Question: I have this user profile form which is pretty small.
The point is: the form/fields should be small but the page is huge. I don't need this fields occupying the whole page.
So what I wanted to do is to make the fields smaller.
The current structure is 2/12 to the menu and 10/12 to the form.
One way I could do it is to simply put the form inside of a smaller column , such as 4/12 or 5/12. But the problem is when the page is resized to a smartphone for instance the form should occupy the whole page again, like 10/12.
Where's the page:

Where's the code:
'''
<div class="row">
<div class="col-md-12">
<div class="row">
<div class="col-md-2">
<ul class="list-group">
<a href="#" class="list-group-item"><strong>Profile</strong></a>
<a href="my-account-password.html" class="list-group-item">Password</a>
</ul>
</div> <!--/col-md-2-->
<div class="col-md-10">
<form>
<div class="form-group">
<label for="inputName">Name:</label>
<input type="text" class="form-control" id="inputName" placeholder="Enter your name here" value="Wile E.">
</div>
<div class="form-group">
<label for="inputLastName">Last Name:</label>
<input type="text" class="form-control" id="inputLastName" placeholder="Enter your last name here" value="Coyote">
</div>
<div class="form-group">
<label for="inputTitle">Title:</label>
<input type="text" class="form-control" id="inputTitle" placeholder="Enter your title here" value="CEO">
</div>
<div class="form-group">
<label for="inputEmail">Email:</label>
<input type="email" class="form-control" id="inputEmail" placeholder="Enter your email here" value="wilie@acmecorp.com">
</div>
<div class="form-group bottom-buffer">
<label for="selectEmail">Notifications:</label>
<select class="form-control" id="selectEmailNotifications">
<option>None</option>
<option>Daily</option>
<option>Weekly</option>
<option selected>Monthly</option>
</select>
<p class="help-block">Receive email notifications with all the most important metrics of your business.</p>
</div>
<button type="submit" class="btn btn-success"><span class="glyphicon glyphicon-ok-sign" aria-hidden="true"></span>Save Changes</button>
</form>
</div> <!--/col-md-10-->
</div><!--/row -->
</div><!--col-md-12-->
</div><!--/row-->
'''
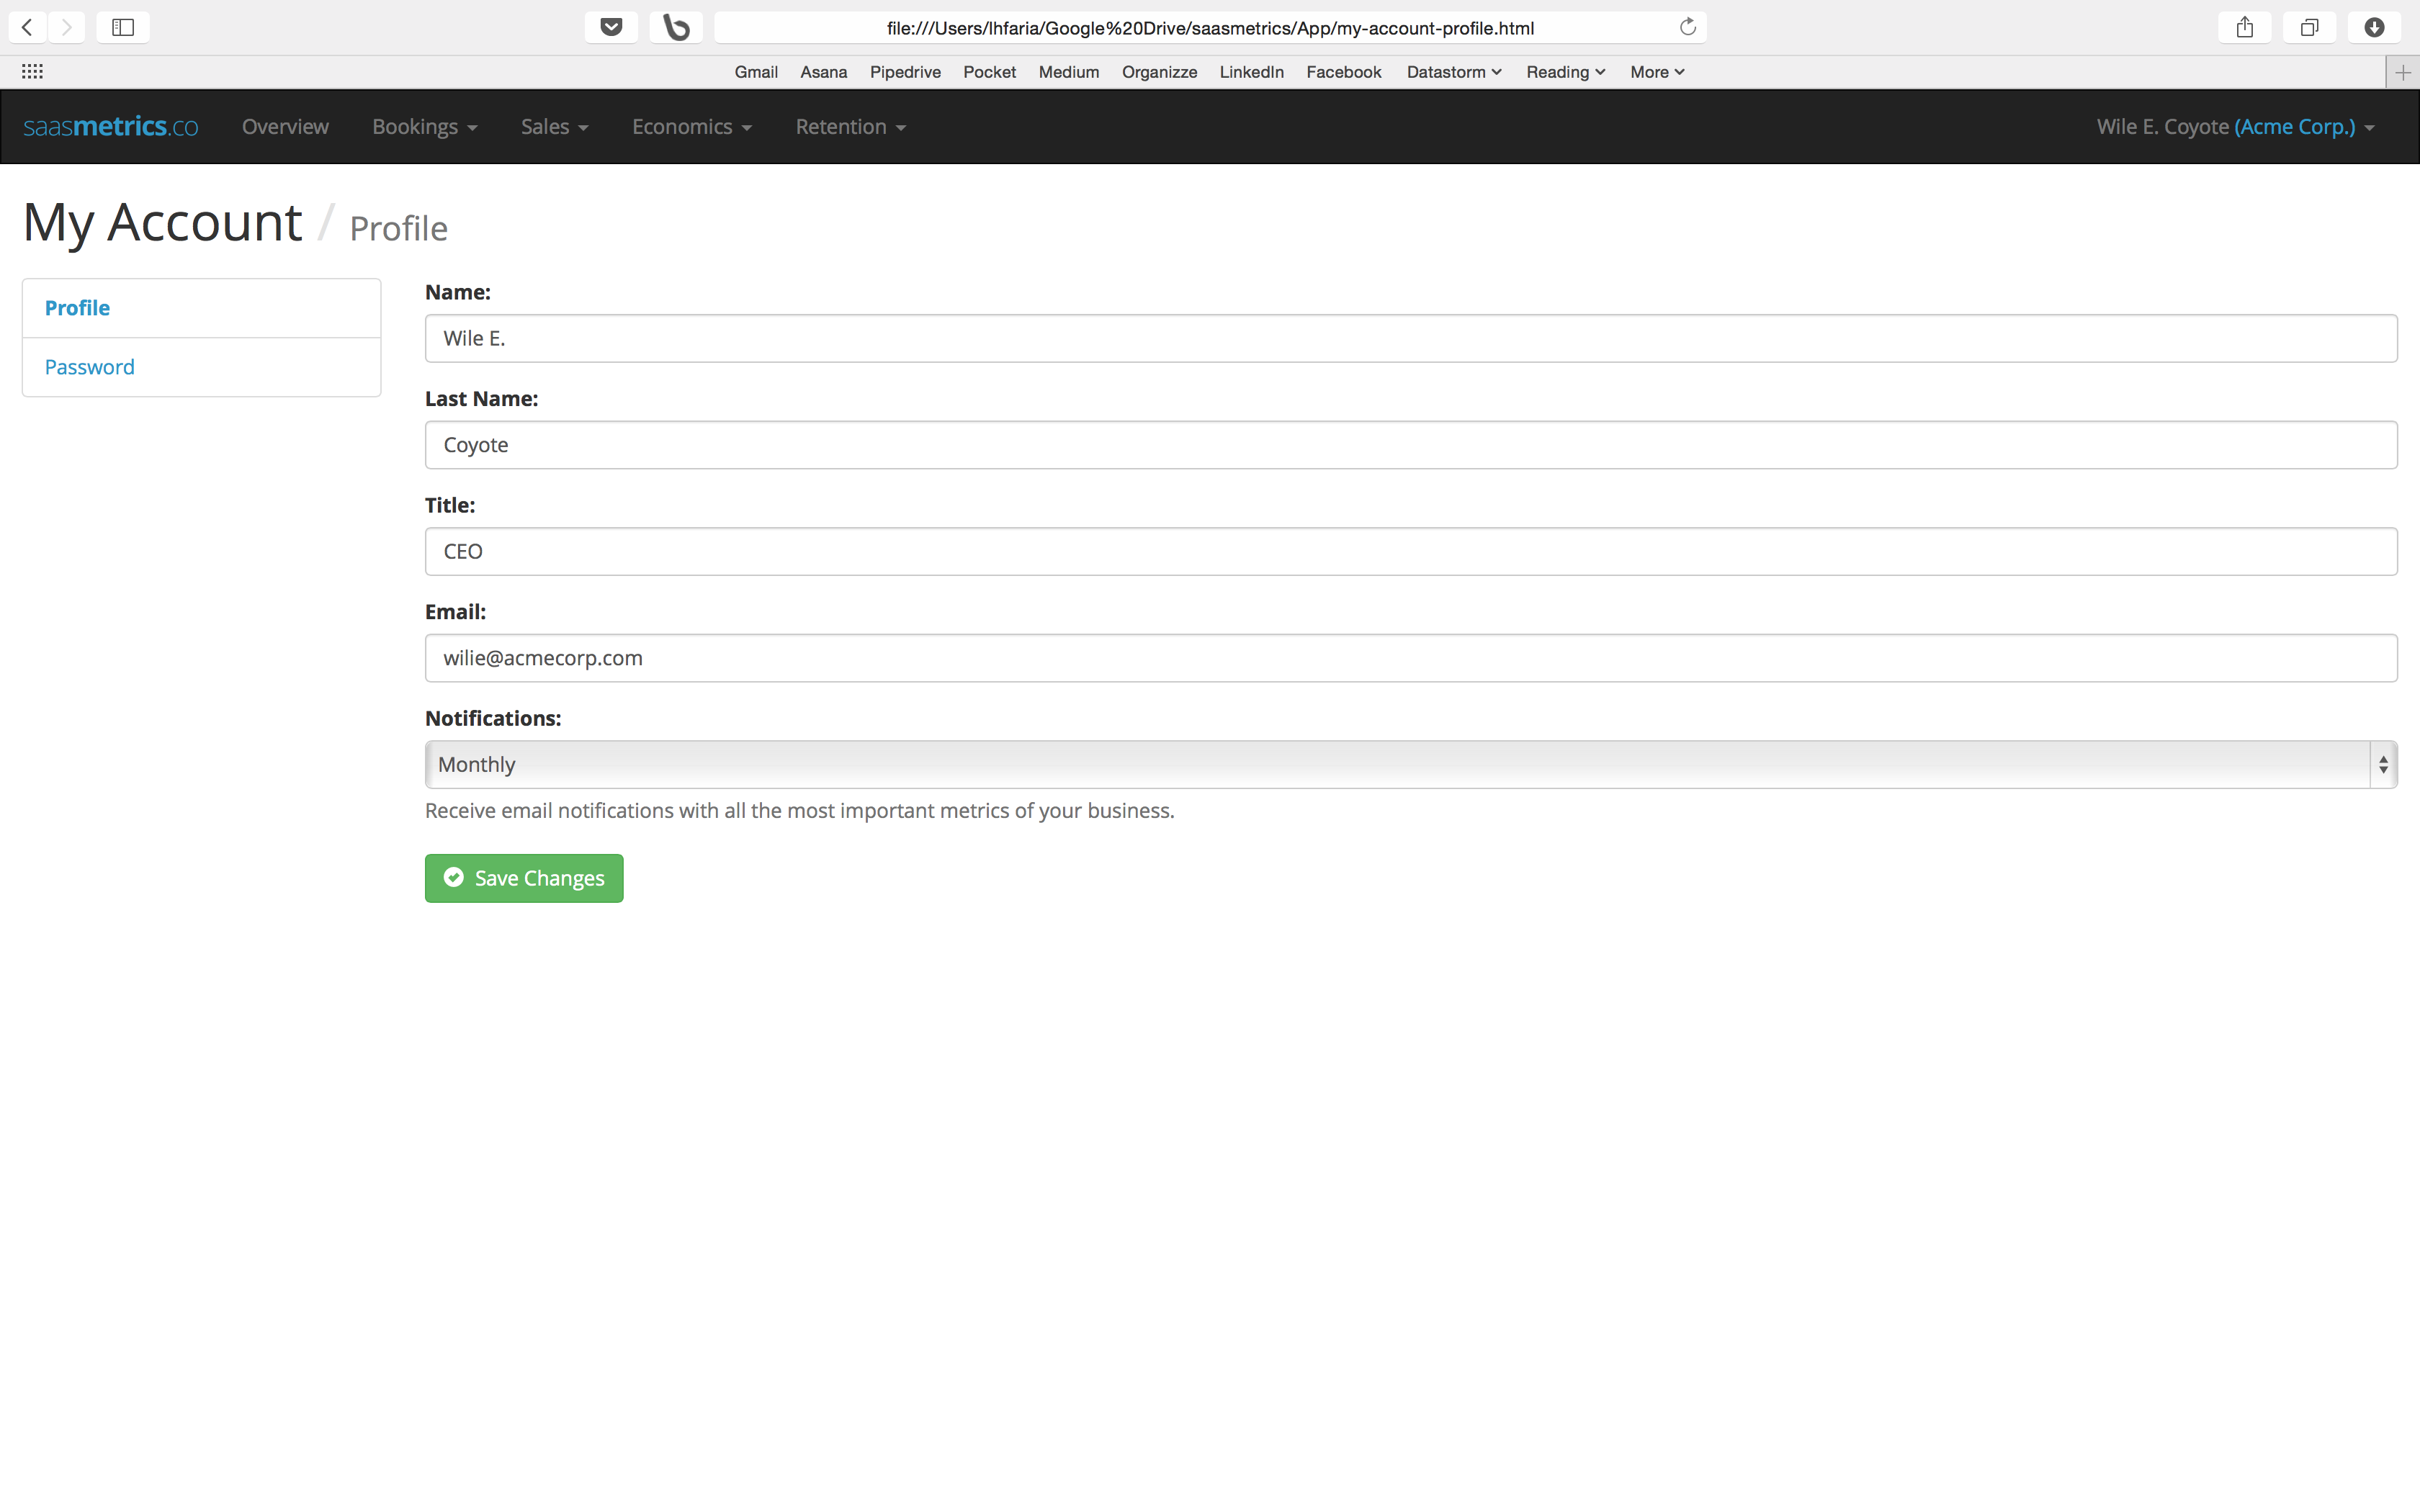
Answer: If you want to resize it in small screens, You should use () and () classes. And If you don't want your form to cover whole the page horizontally, you can also use class for giving margin to your form.
'''
<div class="row">
<div class="col-md-12 col-sm-12 col-xs-12">
<div class="row">
<div class="col-md-2 col-sm-2 col-xs-2">
<ul class="list-group">
<a href="#" class="list-group-item"><strong>Profile</strong></a>
<a href="my-account-password.html" class="list-group-item">Password</a>
</ul>
</div> <!--/col-md-2 col-sm-2 col-xs-2-->
<div class="col-md-6 col-md-offset-2 col-sm-6 col-sm-offset-2 col-xs-6 col-xs-offset-2">
<form>
<div class="form-group">
<label for="inputName">Name:</label>
<input type="text" class="form-control" id="inputName" placeholder="Enter your name here" value="Wile E.">
</div>
<div class="form-group">
<label for="inputLastName">Last Name:</label>
<input type="text" class="form-control" id="inputLastName" placeholder="Enter your last name here" value="Coyote">
</div>
<div class="form-group">
<label for="inputTitle">Title:</label>
<input type="text" class="form-control" id="inputTitle" placeholder="Enter your title here" value="CEO">
</div>
<div class="form-group">
<label for="inputEmail">Email:</label>
<input type="email" class="form-control" id="inputEmail" placeholder="Enter your email here" value="wilie@acmecorp.com">
</div>
<div class="form-group bottom-buffer">
<label for="selectEmail">Notifications:</label>
<select class="form-control" id="selectEmailNotifications">
<option>None</option>
<option>Daily</option>
<option>Weekly</option>
<option selected>Monthly</option>
</select>
<p class="help-block">Receive email notifications with all the most important metrics of your business.</p>
</div>
<button type="submit" class="btn btn-success"><span class="glyphicon glyphicon-ok-sign" aria-hidden="true"></span>Save Changes</button>
</form>
</div> <!--/col-md-6 col-md-offset-2 col-sm-6 col-sm-offset-2 col-xs-6 col-xs-offset-2-->
</div><!--/row -->
</div><!--col-md-12 col-sm-12 col-xs-12-->
</div><!--/row-->
'''